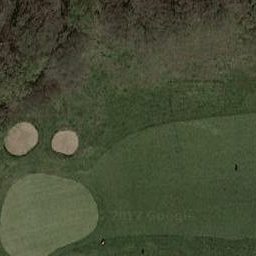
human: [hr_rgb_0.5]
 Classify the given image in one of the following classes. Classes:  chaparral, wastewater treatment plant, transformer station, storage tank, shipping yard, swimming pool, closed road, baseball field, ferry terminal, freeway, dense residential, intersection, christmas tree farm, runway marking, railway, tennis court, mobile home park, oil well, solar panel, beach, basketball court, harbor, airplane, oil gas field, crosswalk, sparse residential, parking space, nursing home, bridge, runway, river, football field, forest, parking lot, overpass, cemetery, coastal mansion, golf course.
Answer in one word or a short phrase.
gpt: golf course